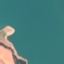
Land use / land cover class: SeaLake